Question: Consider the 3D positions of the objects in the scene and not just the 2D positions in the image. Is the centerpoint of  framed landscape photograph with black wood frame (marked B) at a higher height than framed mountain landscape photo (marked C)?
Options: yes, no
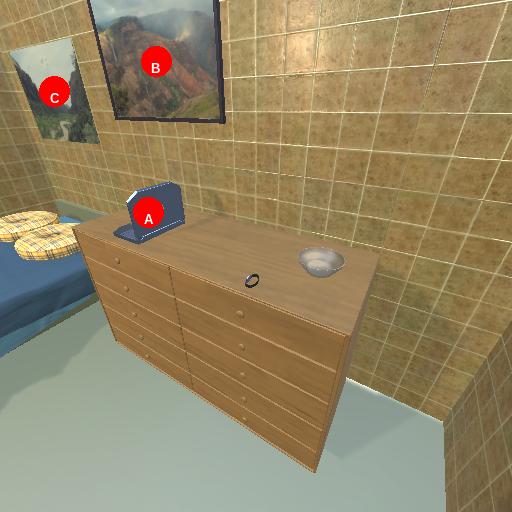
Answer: yes